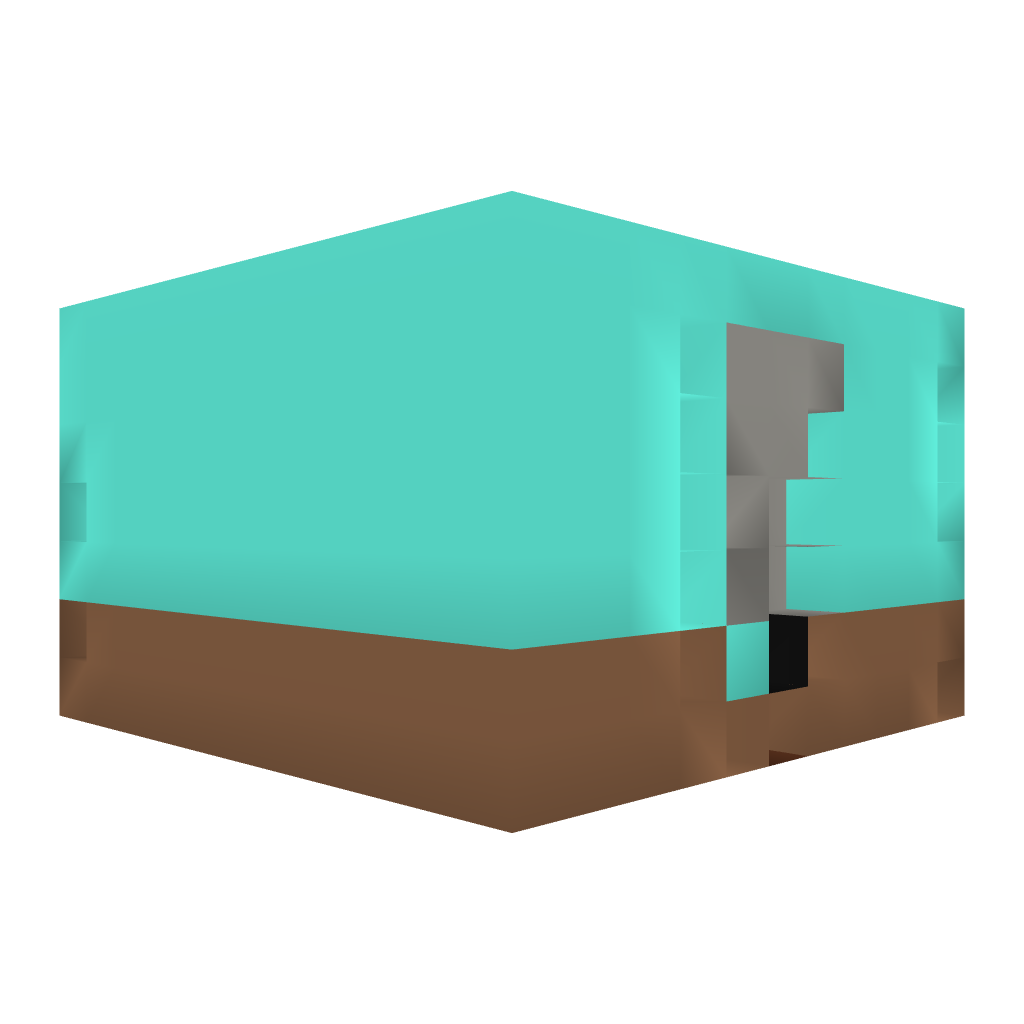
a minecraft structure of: Compact All-In-One Redstone House Design